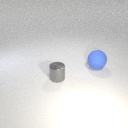
large blue rubber sphere behind small gray metal cylinder